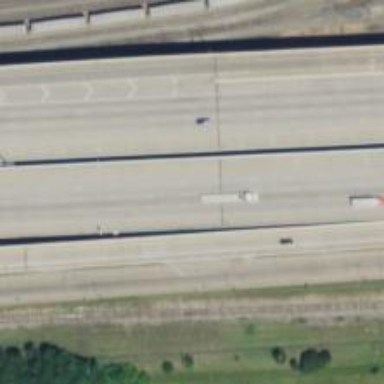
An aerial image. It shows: Primary link road with asphalt surface.